This is a demodulated (Hilbert-envelope) spectrum computed from a bearing vibration snapshot; the dashed markers indicate where each bearing fault type would appear (BPFO, BPFI, BSF, FTF). Determine the bearing's health state. Answer with exactly one of: normal, inner_race, outer_race, ball.
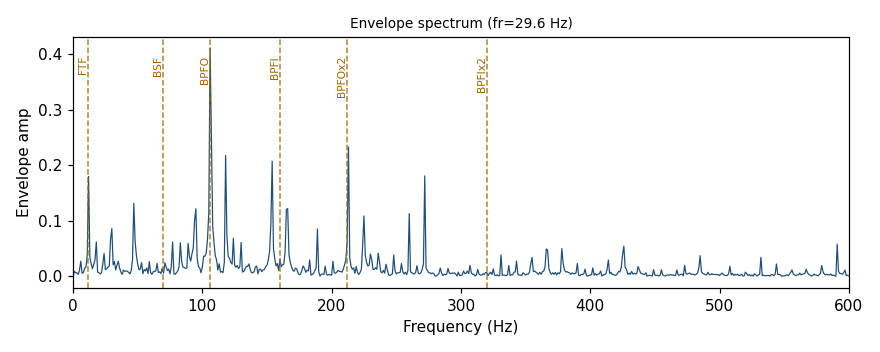
Answer: outer_race